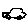
Label: car